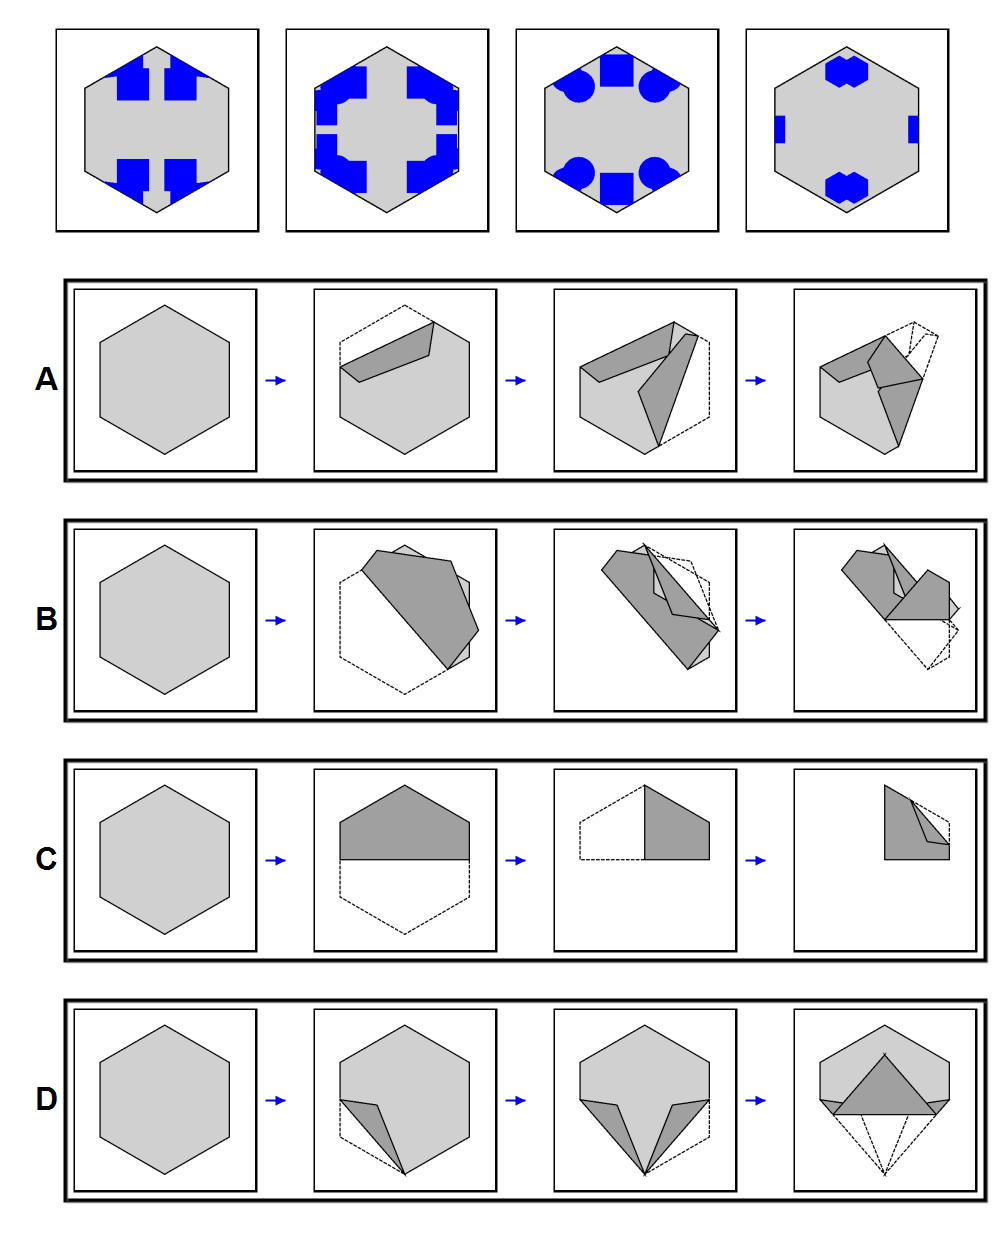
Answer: C